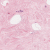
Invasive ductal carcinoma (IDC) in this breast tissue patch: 0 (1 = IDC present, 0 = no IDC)